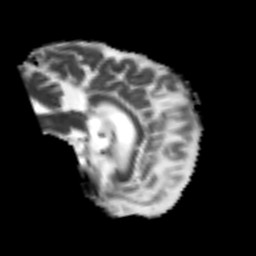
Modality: MD
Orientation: sagittal
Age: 66
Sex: female
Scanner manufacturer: siemens
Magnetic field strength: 3 T
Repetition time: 4.999 s
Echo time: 0.07946 s